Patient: sex M, age 61
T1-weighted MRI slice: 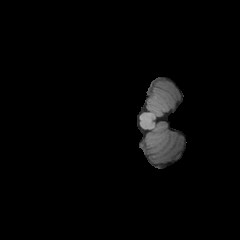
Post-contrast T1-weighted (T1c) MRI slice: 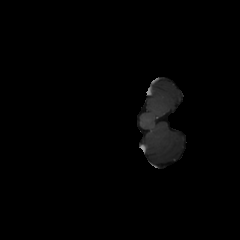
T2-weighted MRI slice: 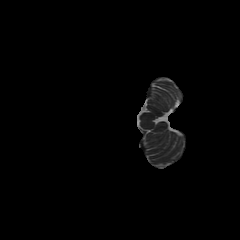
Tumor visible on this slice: no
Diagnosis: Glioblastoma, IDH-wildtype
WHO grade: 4